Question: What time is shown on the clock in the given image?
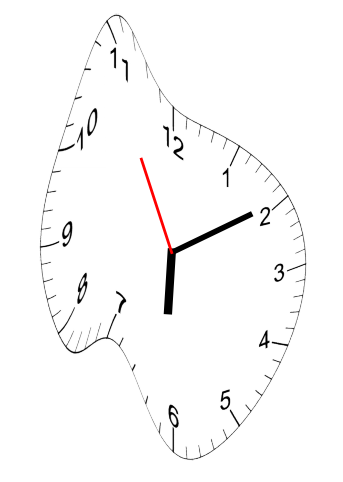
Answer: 06:09:55